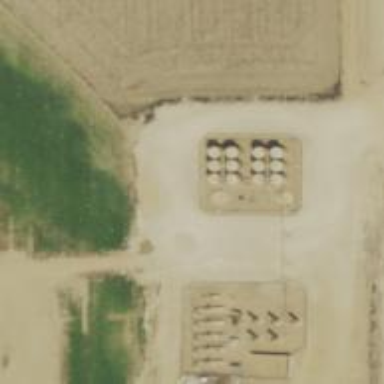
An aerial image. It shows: Storage tank with man-made structure.